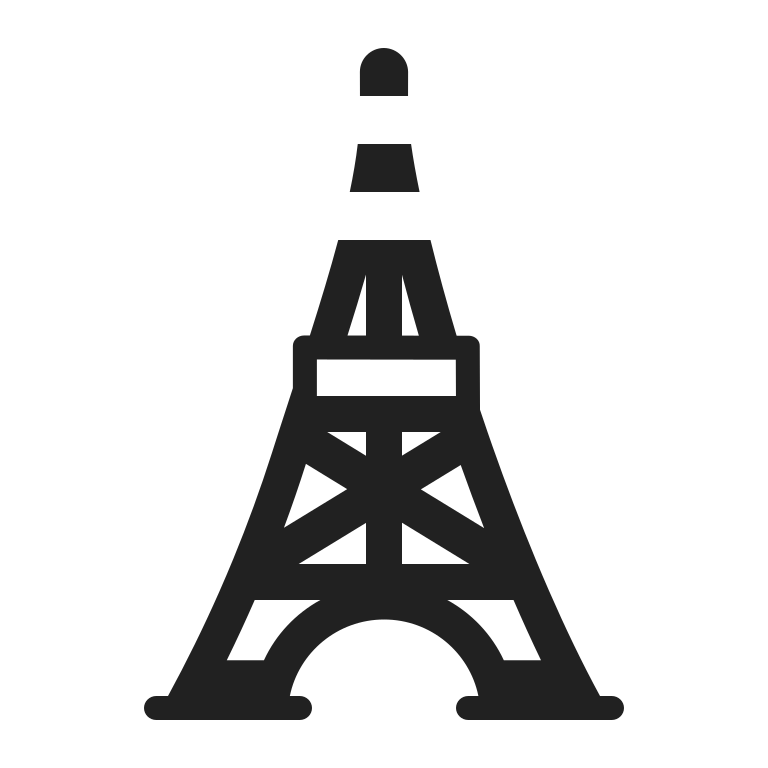
tokyo tower high contrast